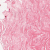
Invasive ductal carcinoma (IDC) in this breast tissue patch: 0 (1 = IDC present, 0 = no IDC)